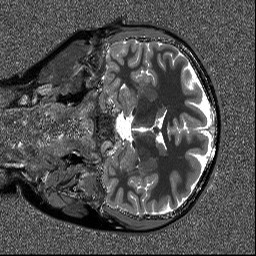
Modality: T1map
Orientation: coronal
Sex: female